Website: lowes
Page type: review-order
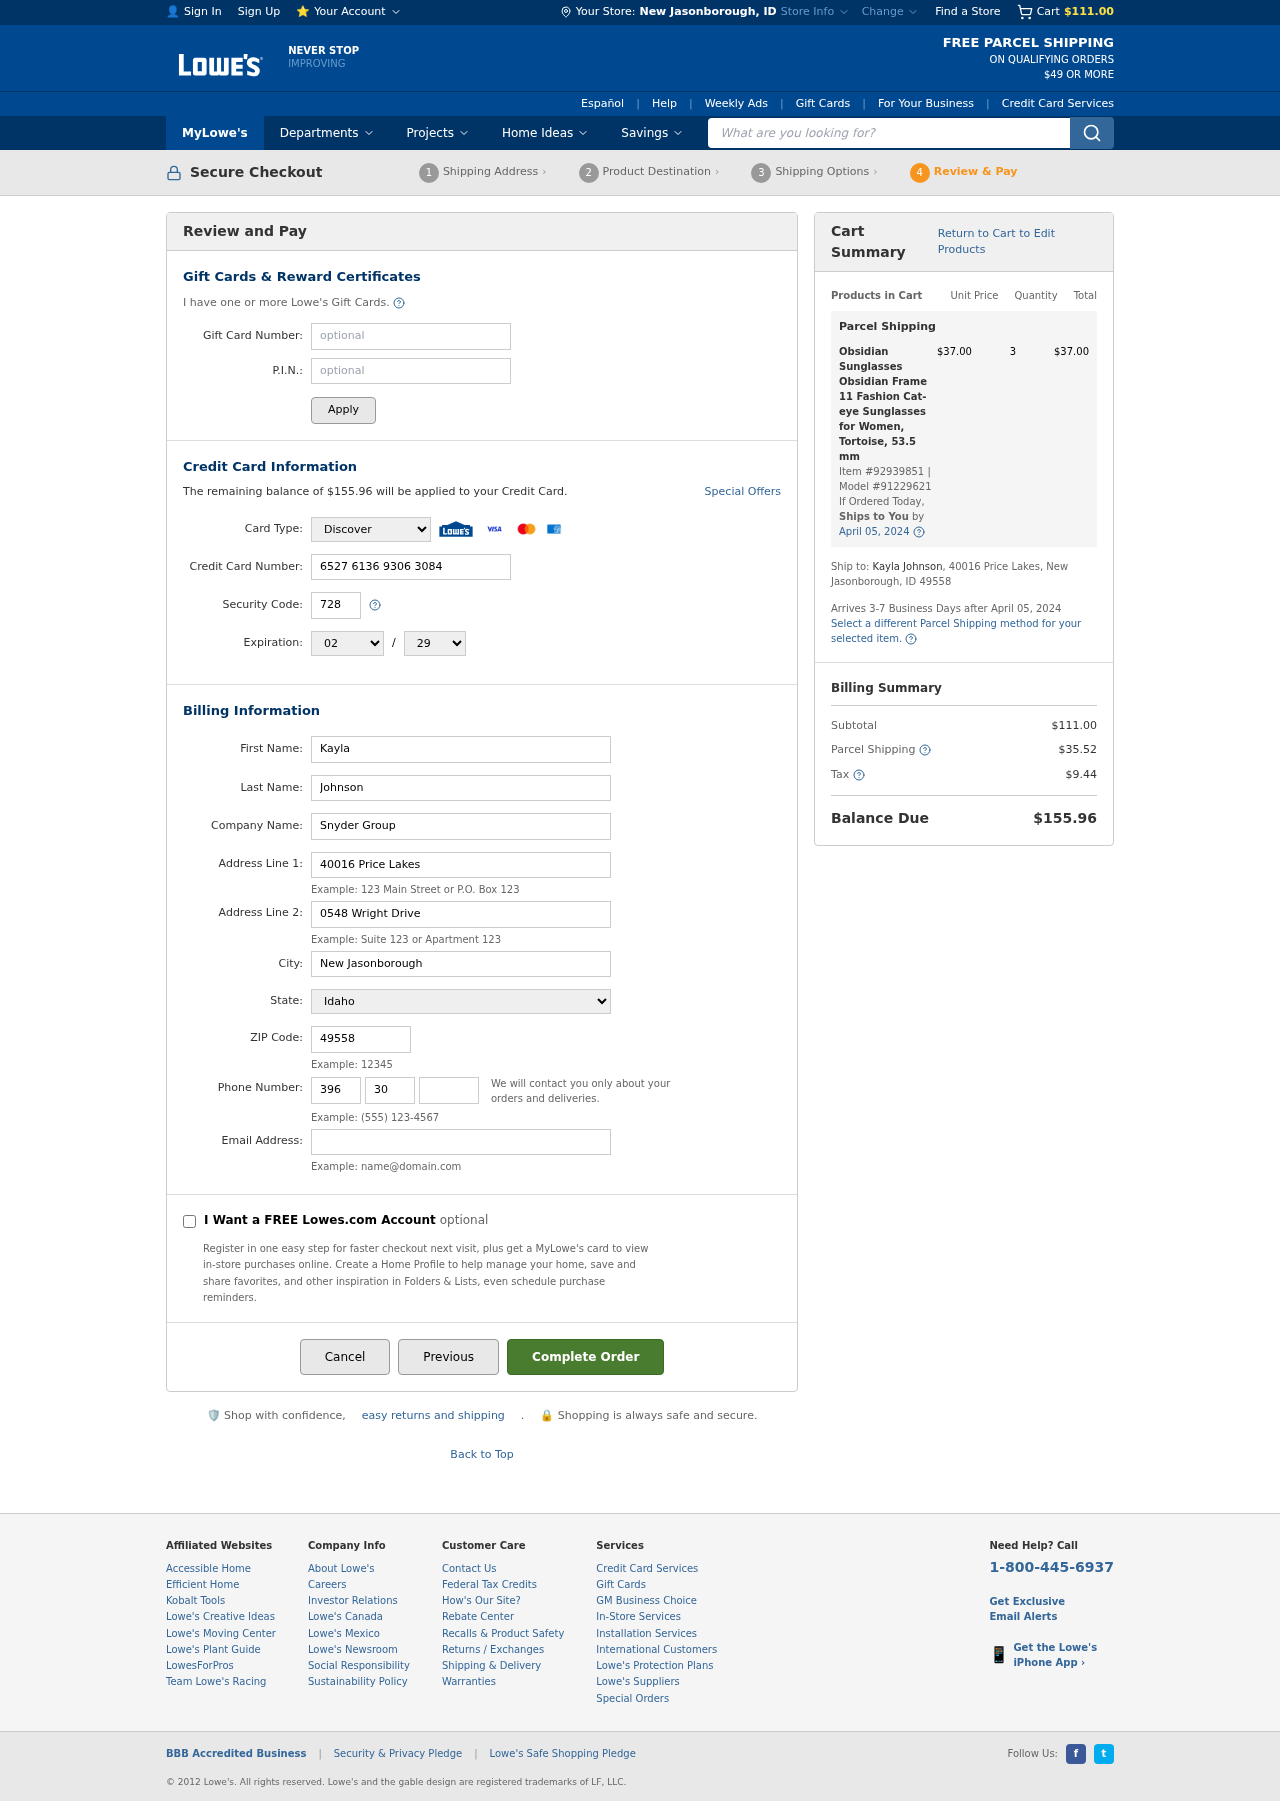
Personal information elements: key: PII_CARD_CVV
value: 728
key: PII_CARD_EXPIRY_MONTH
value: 02
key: PII_CARD_EXPIRY_YEAR
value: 29
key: PII_CARD_NUMBER
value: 6527 6136 9306 3084
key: PII_CARD_TYPE
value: Discover
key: PII_CITY
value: New Jasonborough
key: PII_CITY_STATE
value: New Jasonborough, ID
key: PII_COMPANY
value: Snyder Group
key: PII_EMAIL
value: kaylajohnson@hotmail.com
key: PII_FIRSTNAME
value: Kayla
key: PII_LASTNAME
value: Johnson
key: PII_PHONE_AREA
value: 396
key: PII_PHONE_PREFIX
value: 300
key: PII_PHONE_SUFFIX
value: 7224
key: PII_POSTCODE
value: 49558
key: PII_STATE
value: Idaho
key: PII_STREET
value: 40016 Price Lakes
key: PII_STREET2
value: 40016 Price Lakes
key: PII_STREET2
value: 0548 Wright Drive
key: PII_FULLNAME2
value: Kayla Johnson
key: PII_CITY_STATE_ZIP2
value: New Jasonborough, ID 49558
Product elements: key: PRODUCT1_NAME
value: Obsidian Sunglasses Obsidian Frame 11 Fashion Cat-eye Sunglasses for Women, Tortoise, 53.5 mm
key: PRODUCT1_PRICE
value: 37
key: PRODUCT1_QUANTITY
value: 3
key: PRODUCT1_ITEM_NUMBER
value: Item #92939851
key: PRODUCT1_MODEL_NUMBER
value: Model #91229621
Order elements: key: ORDER_SUBTOTAL
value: $111.00
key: ORDER_BALANCE_DUE
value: $155.96
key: ORDER_SHIPPING_DATE
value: April 05, 2024
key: ORDER_ITEM_TOTAL
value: $37.00
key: ORDER_SHIPPING_DATE2
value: April 05, 2024
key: ORDER_SHIPPING_COST
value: $35.52
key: ORDER_TAX
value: $9.44
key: ORDER_TOTAL
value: $155.96
Search elements: key: HEADER_SEARCH
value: What are you looking for?